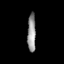
Tissue: skin
Cell type: Endothelial cells
Senescence score: 0.7681
Nuclear area (px): 309
Mean DAPI intensity: 149.689